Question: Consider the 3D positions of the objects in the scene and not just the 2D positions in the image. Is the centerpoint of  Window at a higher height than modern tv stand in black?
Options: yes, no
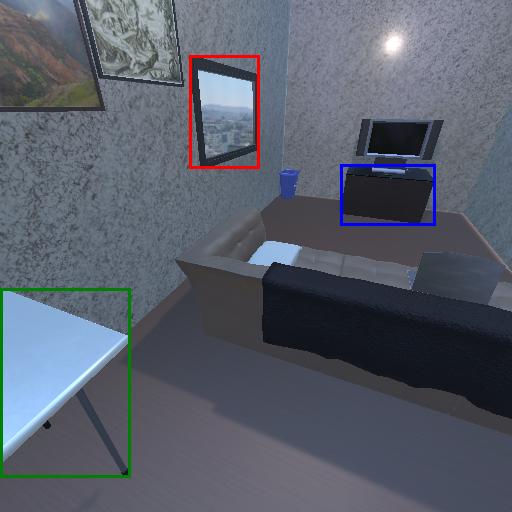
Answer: yes